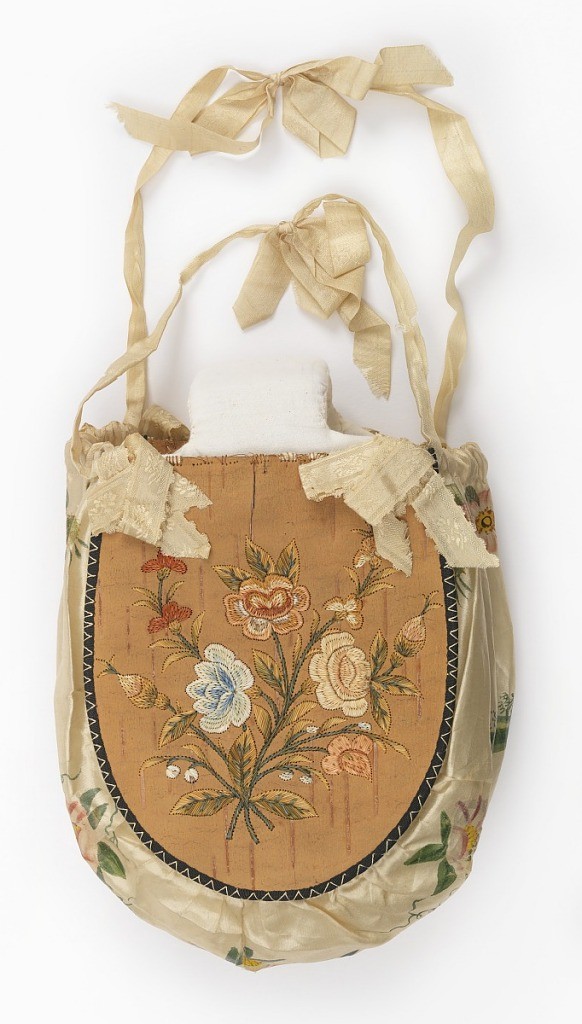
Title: Bag
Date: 1800–1850
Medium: silk, birch bark, grass stems Technique: painted silk plain weave; birch bark embroidered with stem, satin and knot stitches using dyed grass stems
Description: White silk bag with a panel of birch bark applied to one side, embroidered with a garland of flowers. The other side embroidered with a female figure churning butter?